Question: How can I properly plot a peak in Matlab with a given height? My current method:
'''
x = linspace(0,500,500);
peaks = zeros(size(x));
peaks(50) = 5;
peaks(300) = 20;
peaks(302) = 17;
peaks(375) = 15;
plot(x,peaks)
'''
which gives

But this is ugly, confusing when multiple lines are close and leads to problems when converting it to a log scale since 'log(0)=-Inf'. Is there a proper way of plotting peaks?
---
Context: I'm trying to analyse a spectogram (EDXS) to identify which material I'm working with.
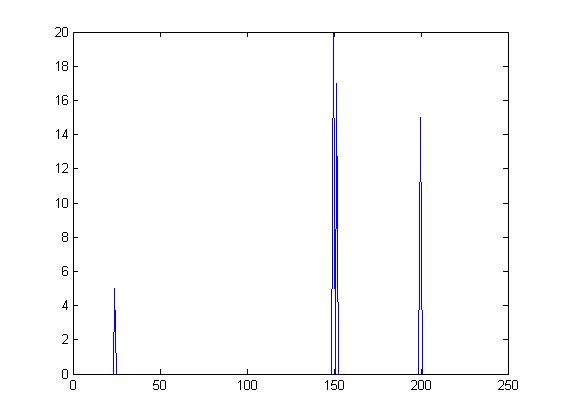
Answer: Scaling the scale to log, you are asking Matlab to draw a line between -Inf and a positive value. Such lines are skipped.
To get a usable log plot, use points instead of lines:
'''
plot(x,peaks,'x')
'''
Another nice possibility to plot peaks is a 'stem'-plot